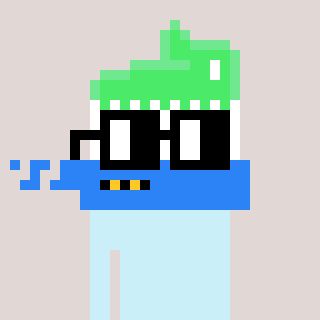
a pixel art character with square black glasses, a toothbrush-shaped head and a cold-colored body on a warm background